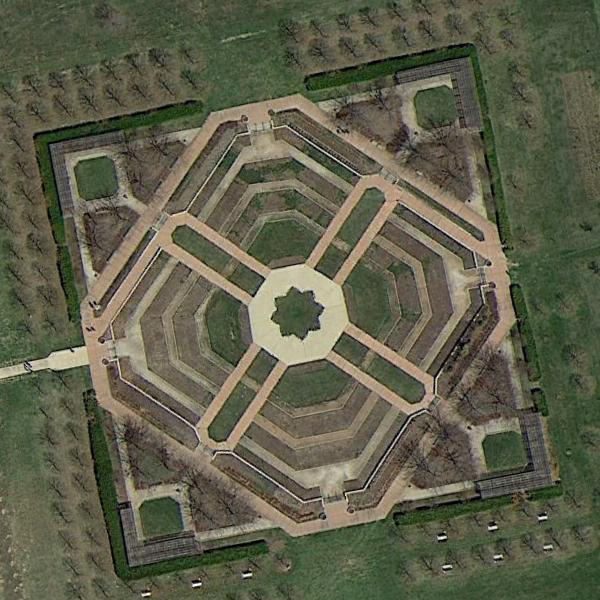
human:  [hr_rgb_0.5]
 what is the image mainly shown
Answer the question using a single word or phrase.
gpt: square